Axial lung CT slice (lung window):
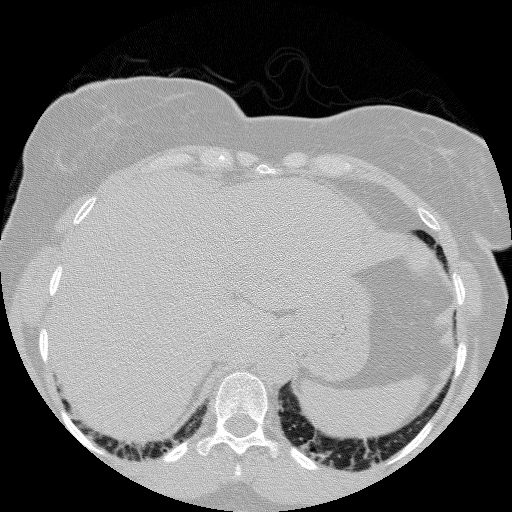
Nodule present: no